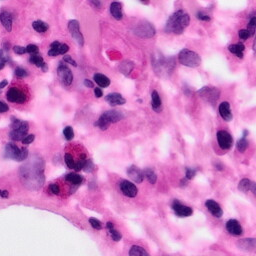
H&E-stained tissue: Pancreatic